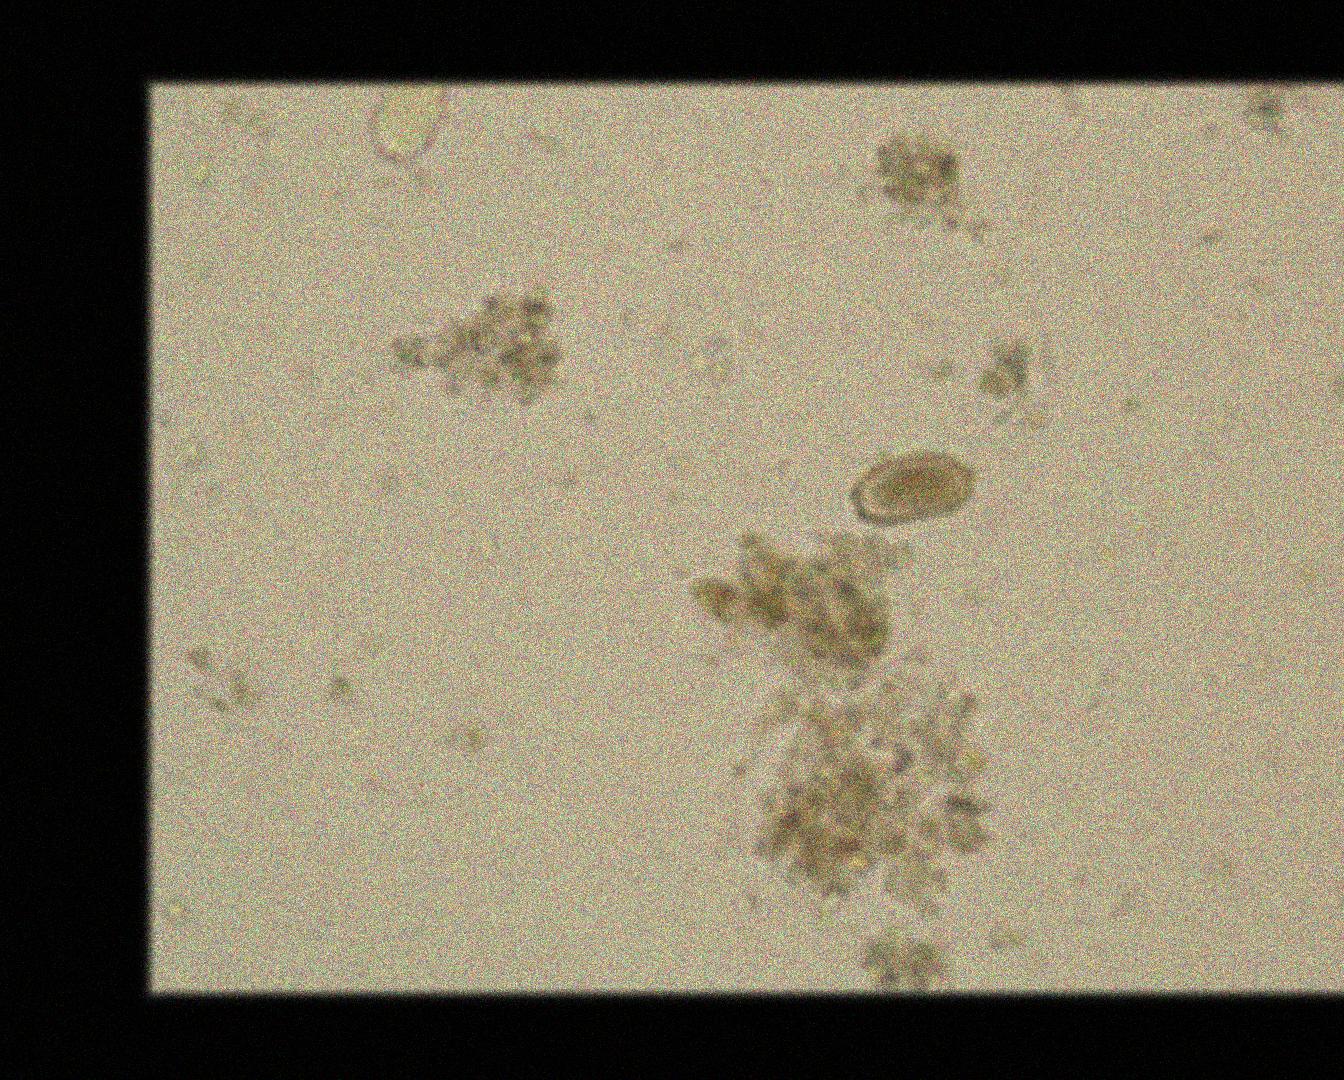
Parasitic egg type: Capillaria philippinensis